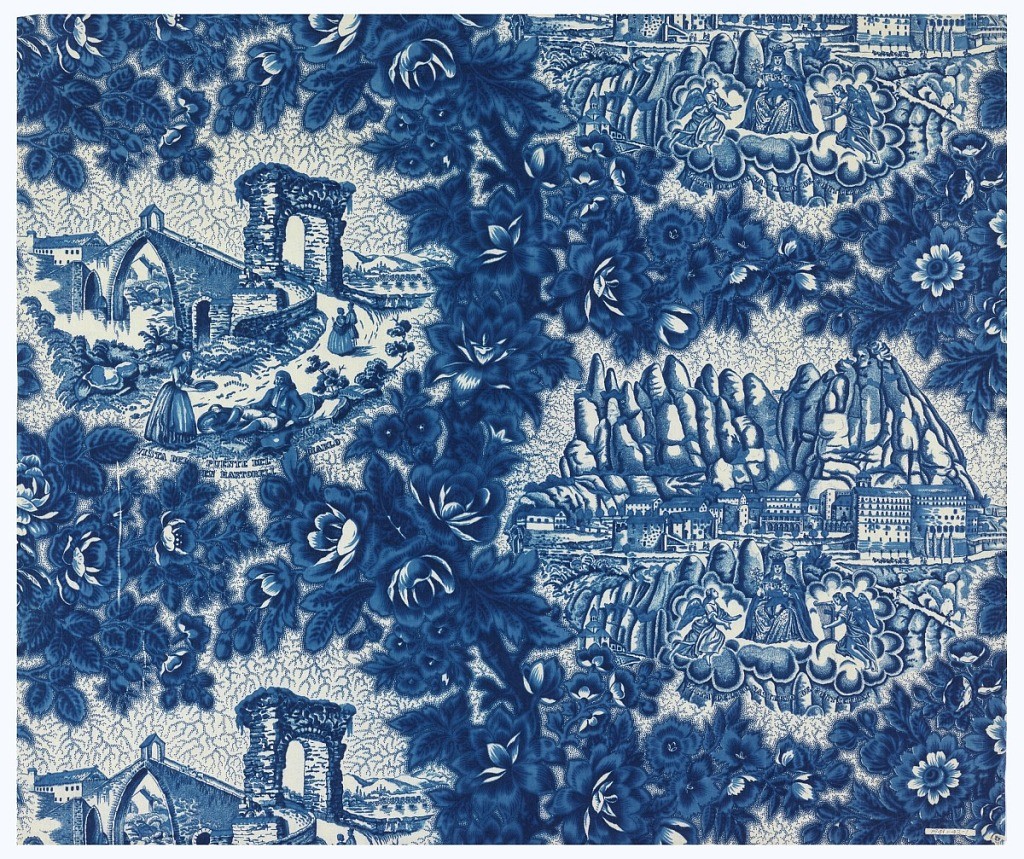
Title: Textile
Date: mid-19th century
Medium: cotton Technique: printed by engraved roller and block printed on plain weave; slightly glazed
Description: Two Catalonian landscape scenes in blue on white surrounded by densely flowering branches. The first scene, "Vista del Puente del Diablo en Martorell," shows a medieval bridge with a pointed arch. There is a path to the bridge where a man reclines by a stone wall, and a strolling couple moves toward the Roman arch that stands before bridge. The second scene, "Vista del Monasterio de Montserrat," shows the monastery with the serrated mountains in the background. The Virgin of Montserrat is seated in the foreground on a bed of clouds and is attended by two angels.